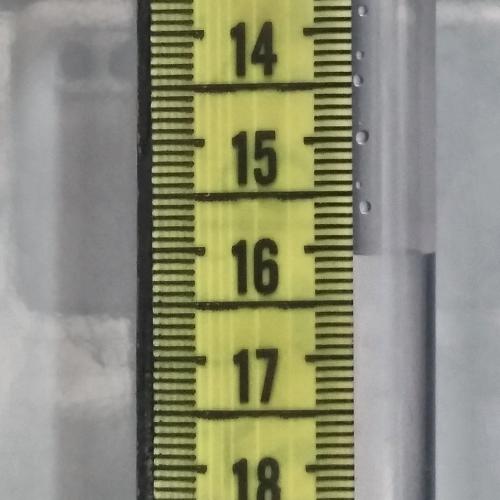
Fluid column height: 16.1 cm